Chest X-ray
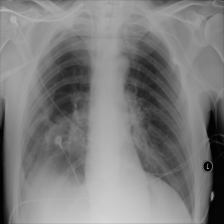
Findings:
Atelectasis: negative
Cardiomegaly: negative
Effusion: negative
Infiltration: negative
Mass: negative
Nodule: negative
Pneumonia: negative
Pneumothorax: negative
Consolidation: negative
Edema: negative
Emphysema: negative
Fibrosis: negative
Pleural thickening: negative
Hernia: negative